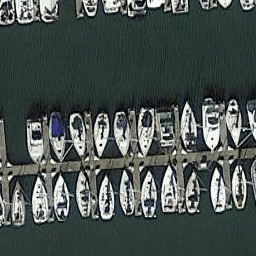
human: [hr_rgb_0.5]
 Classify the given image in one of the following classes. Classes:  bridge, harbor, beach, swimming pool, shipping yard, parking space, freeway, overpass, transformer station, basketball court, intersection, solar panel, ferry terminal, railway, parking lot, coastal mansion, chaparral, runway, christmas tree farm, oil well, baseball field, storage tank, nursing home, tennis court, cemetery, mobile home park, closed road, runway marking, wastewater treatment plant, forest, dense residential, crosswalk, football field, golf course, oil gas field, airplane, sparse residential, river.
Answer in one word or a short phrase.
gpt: harbor